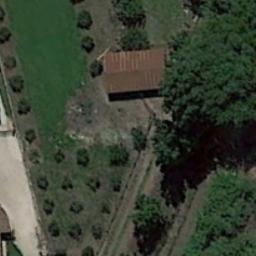
Label: residential